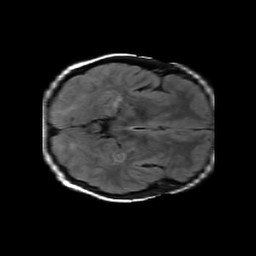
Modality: FLAIR
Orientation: axial
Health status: ill
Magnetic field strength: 3 T